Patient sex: M
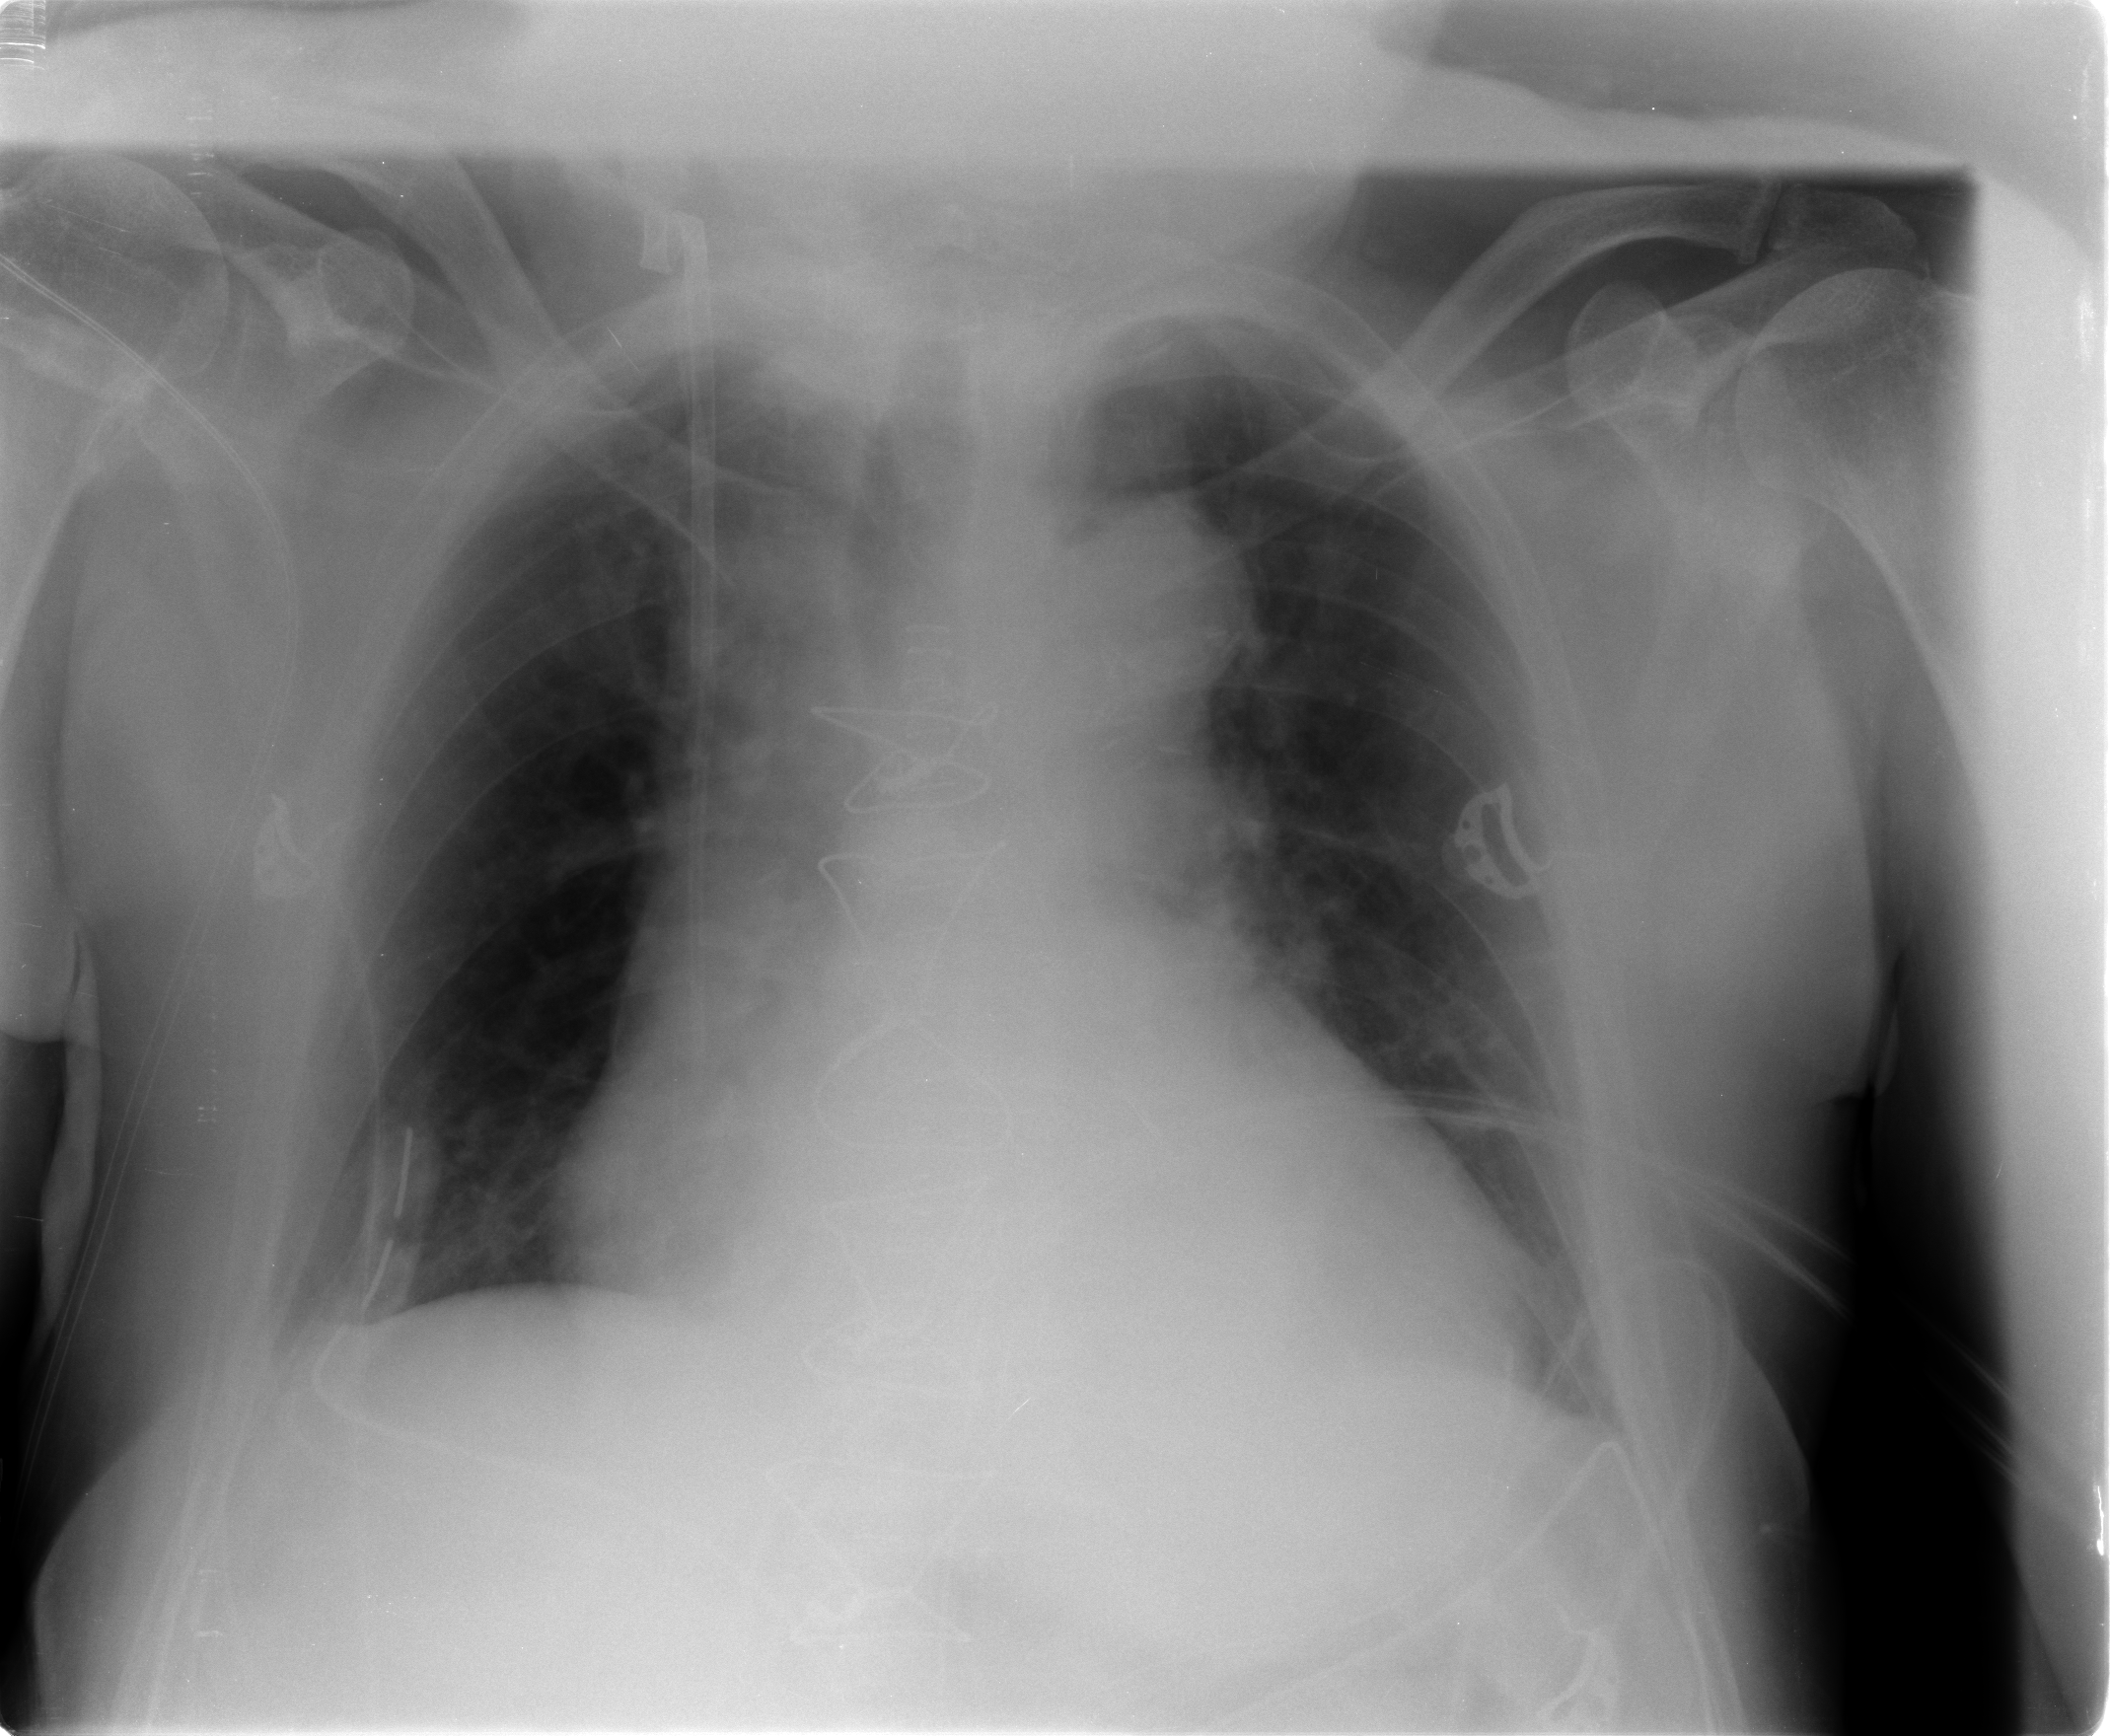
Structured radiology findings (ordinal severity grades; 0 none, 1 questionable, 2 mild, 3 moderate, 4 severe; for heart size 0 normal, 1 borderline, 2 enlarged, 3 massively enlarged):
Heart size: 2
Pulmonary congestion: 1
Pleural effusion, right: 1
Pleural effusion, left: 1
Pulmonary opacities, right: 0
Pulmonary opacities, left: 0
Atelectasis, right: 2
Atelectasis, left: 2